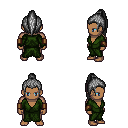
a pixel art fantasy rpg character, male body template, human, dark skin, green robe, red pants, gray long topknot hairstyle, leather bracers, four views (front, back, left, right), 2x2 character sprite sheet, small pixel art, hard edges, no anti-aliasing